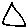
Label: triangle